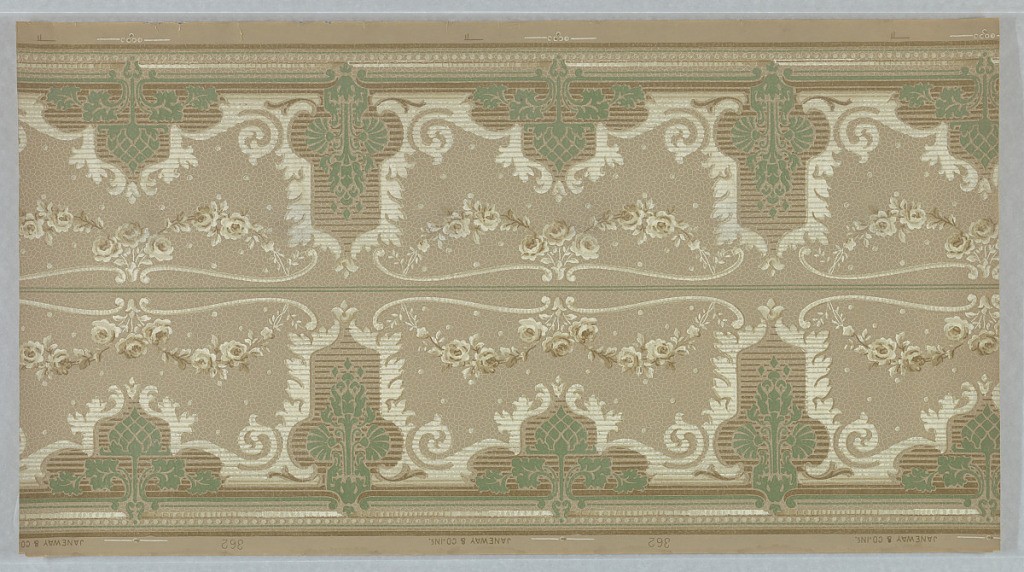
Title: Frieze
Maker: Janeway & Co. Inc., New Brunswick, New Jersey, 1848 - 1914
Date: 1905–1915
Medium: Machine-printed paper
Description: On gray crackled ground, alternating large and small motifs of green acorn and standing plant with nautilus-like leaves; above these, garlands of white roses. Two borders printed across the width.